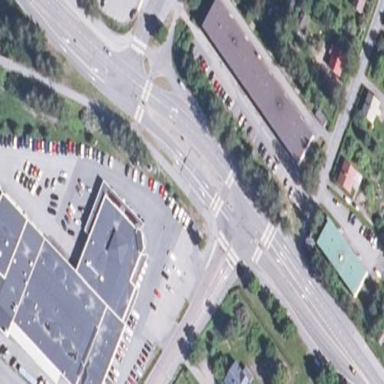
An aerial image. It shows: Car shop building.